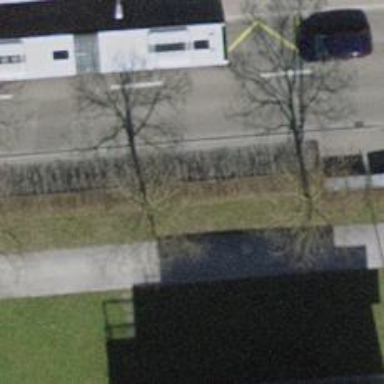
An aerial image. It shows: Avenue lined with trees.